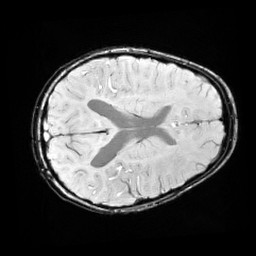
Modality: SWI
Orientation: axial
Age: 10
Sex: male
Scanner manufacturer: siemens
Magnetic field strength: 3 T
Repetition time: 0.027 s
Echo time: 0.02 s